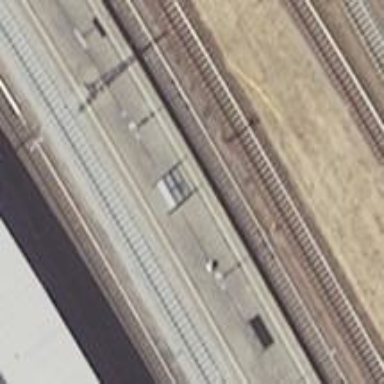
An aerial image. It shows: Railway signal.